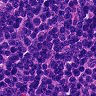
Metastatic tissue present: no